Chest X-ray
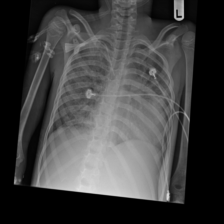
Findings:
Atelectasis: negative
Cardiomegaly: negative
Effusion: negative
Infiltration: negative
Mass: negative
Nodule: negative
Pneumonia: negative
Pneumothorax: negative
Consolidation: negative
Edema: negative
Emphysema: negative
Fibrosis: negative
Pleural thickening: negative
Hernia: negative